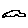
Label: car